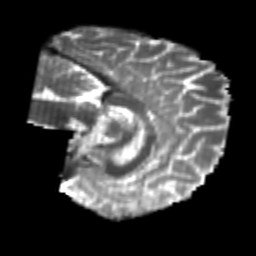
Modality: T2w
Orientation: sagittal
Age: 22
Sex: male
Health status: healthy
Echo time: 0.074 s